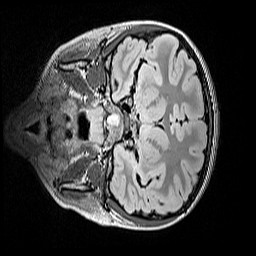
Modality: FLAIR
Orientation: coronal
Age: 11
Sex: female
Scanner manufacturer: siemens
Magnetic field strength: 3 T
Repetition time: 5 s
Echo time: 0.388 s